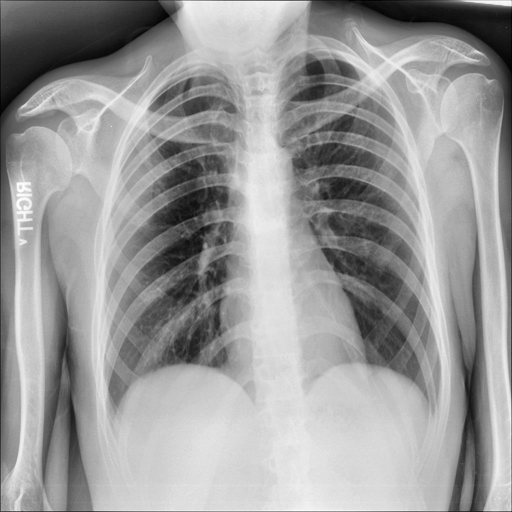
Finding: NORMAL